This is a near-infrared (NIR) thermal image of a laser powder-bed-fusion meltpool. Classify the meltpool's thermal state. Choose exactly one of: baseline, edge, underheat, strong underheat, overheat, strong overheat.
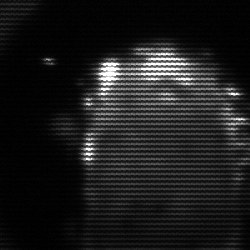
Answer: baseline